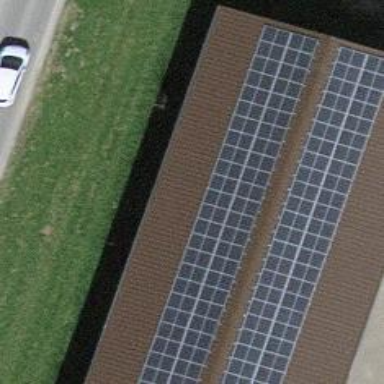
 consisting of solar photovoltaic panels."